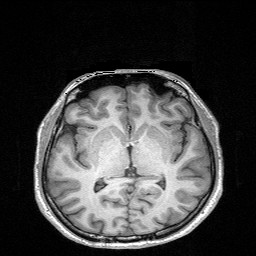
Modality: T1w
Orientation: coronal